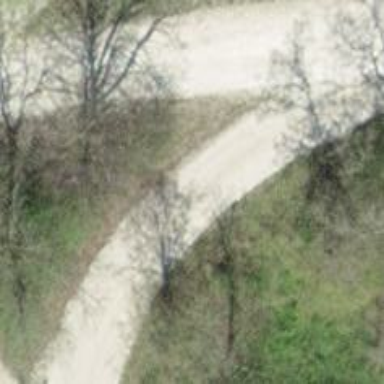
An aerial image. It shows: Gravel track with track type of grade3.